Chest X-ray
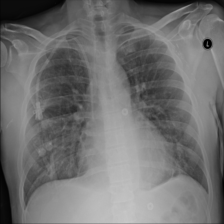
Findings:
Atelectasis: negative
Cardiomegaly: negative
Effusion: negative
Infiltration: negative
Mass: negative
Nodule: negative
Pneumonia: negative
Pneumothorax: negative
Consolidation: negative
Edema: negative
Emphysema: negative
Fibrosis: negative
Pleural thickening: negative
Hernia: negative